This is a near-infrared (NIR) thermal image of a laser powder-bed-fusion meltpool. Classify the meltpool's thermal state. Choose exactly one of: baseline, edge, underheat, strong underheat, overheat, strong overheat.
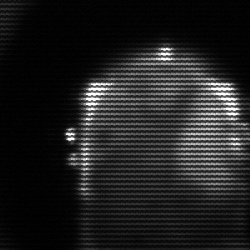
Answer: baseline